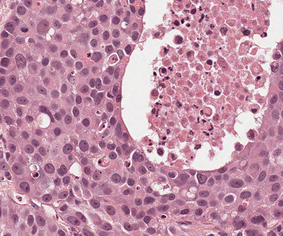
Tumor epithelial tissue: yes
Tumor-associated stroma tissue: no
Normal tissue: no